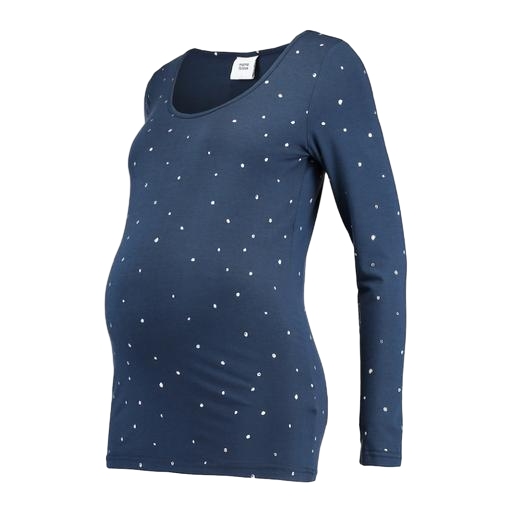
blue maternity top embroidery, blue maternity/nursing top, blue maternity navy polka heart cap, white background